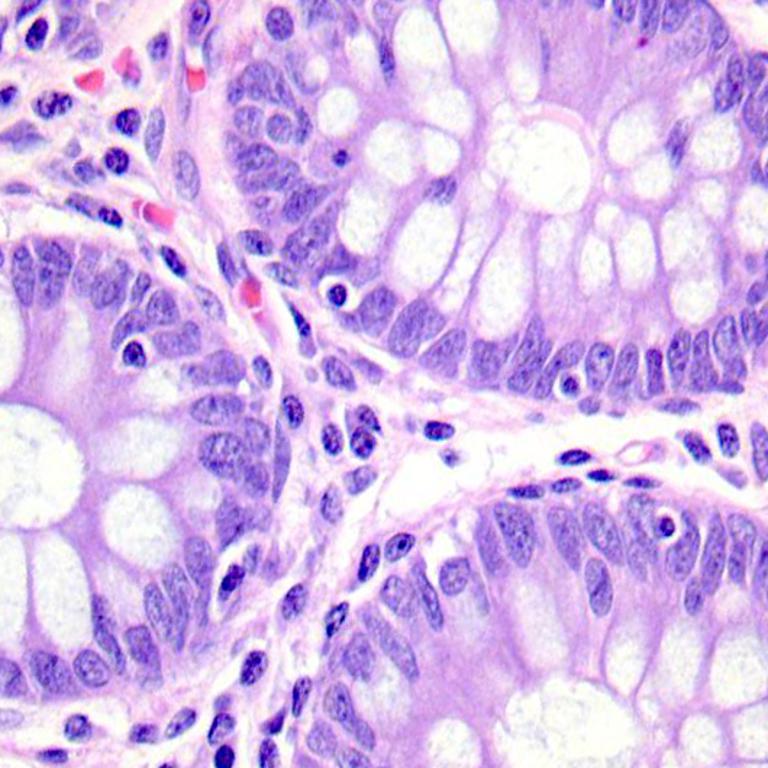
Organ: colon
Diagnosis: benign